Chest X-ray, PA view. Patient: 21 years old, sex F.
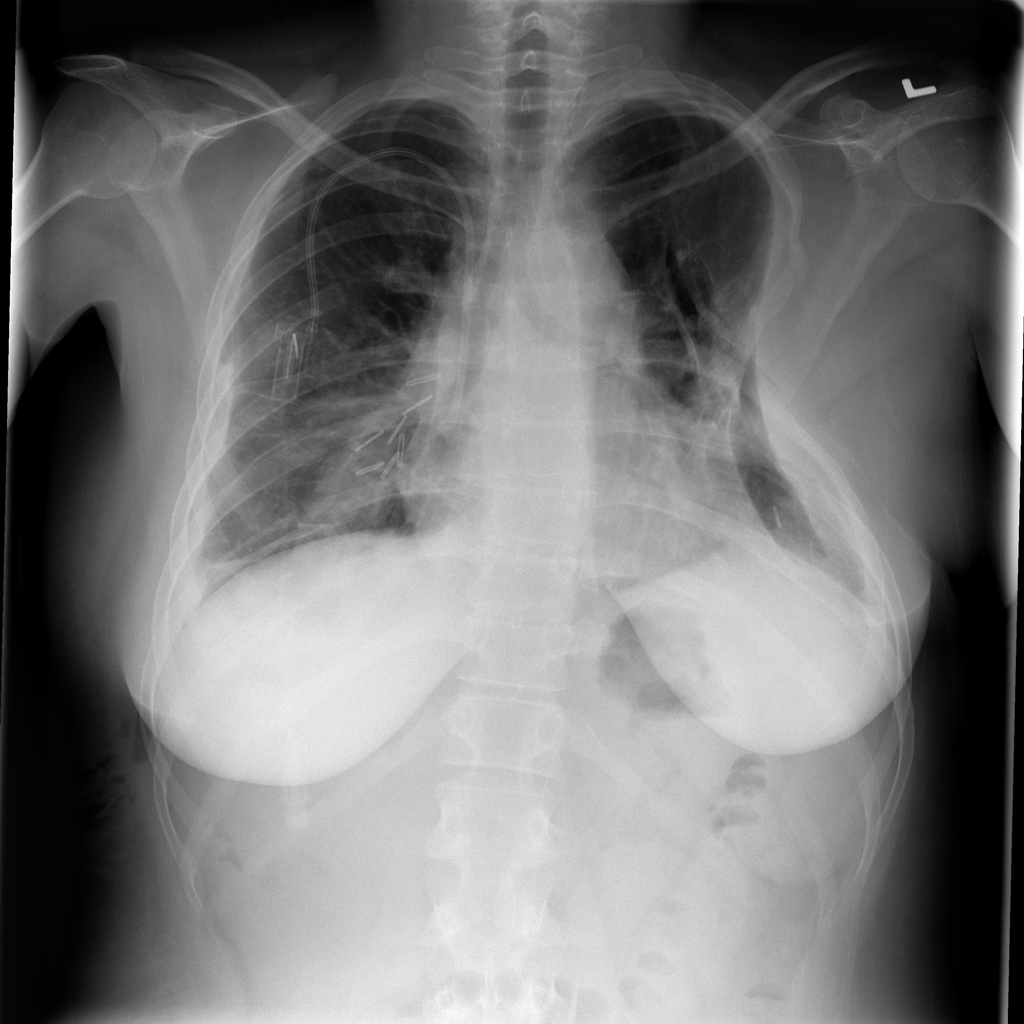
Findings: Pneumothorax